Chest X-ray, PA view. Patient: 51 years old, sex F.
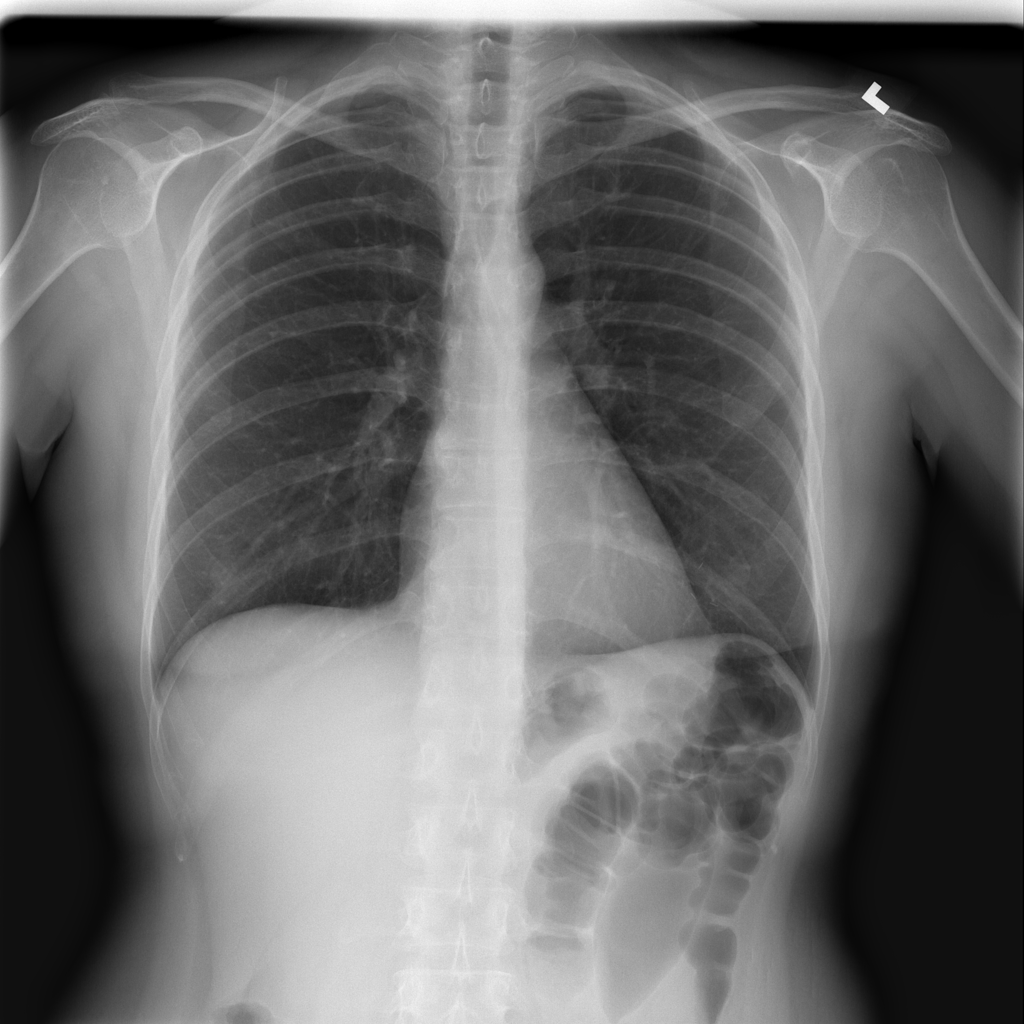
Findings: Infiltration